Question: I have a simple DRF application that is used to manage databases/users.
I have my normal Django users.
Each User can 'own' as set of Schemas (databases)
Each User can 'own' a set of DatabaseUsers (different to the Django users)
There exists a many-many relationship between Schemas and DatabaseUsers (a Schema has many DatabaseUsers, and a DatabaseUser can access many schemas).
But Schemas and DatabaseUsers are owned by a single Django User.
This all works absolutely fine in the JSON view - I have appropriate filters so that a user may only access their own Schemas or DatabaseUsers.
However, when using the Web API, when a User goes to create a new schema, DRF helpfully lists all the DatabaseUsers in the system for them to select from, rather than just their own users:

In the above image, userA_dbUser1, 2, 3 are owned by userA and so shouldn't be visible by userB. I don't know how this information gets populated by DRF as it doesn't appear to go through the serializer.
How do I prevent the DRF web API from listing the DatabaseUsers that belong to a different user.
models:
'''
class DatabaseUser(models.Model):
owner = models.ForeignKey('auth.User')
name = models.CharField(max_length=128, primary_key=True)
def __str__(self):
return self.name
class Schema(models.Model):
owner = models.ForeignKey('auth.User')
title = models.CharField(max_length=100, primary_key=True)
breed = models.ForeignKey('schema.Breed')
users = models.ManyToManyField(DatabaseUser)
def __str__(self):
return "%s (%s)" % (self.title, self.breed)
'''
views:
'''
class SchemaMixin(object):
queryset = Schema.objects.all()
serializer_class = SchemaSerializer
def get_queryset(self):
# Only list the objects that are owned by the current user
return Schema.objects.filter(owner = self.request.user)
def pre_save(self, obj):
obj.owner = self.request.user
class SchemaList(SchemaMixin, ListCreateAPIView):
pass
class SchemaDetail(SchemaMixin, RetrieveUpdateDestroyAPIView):
pass
'''
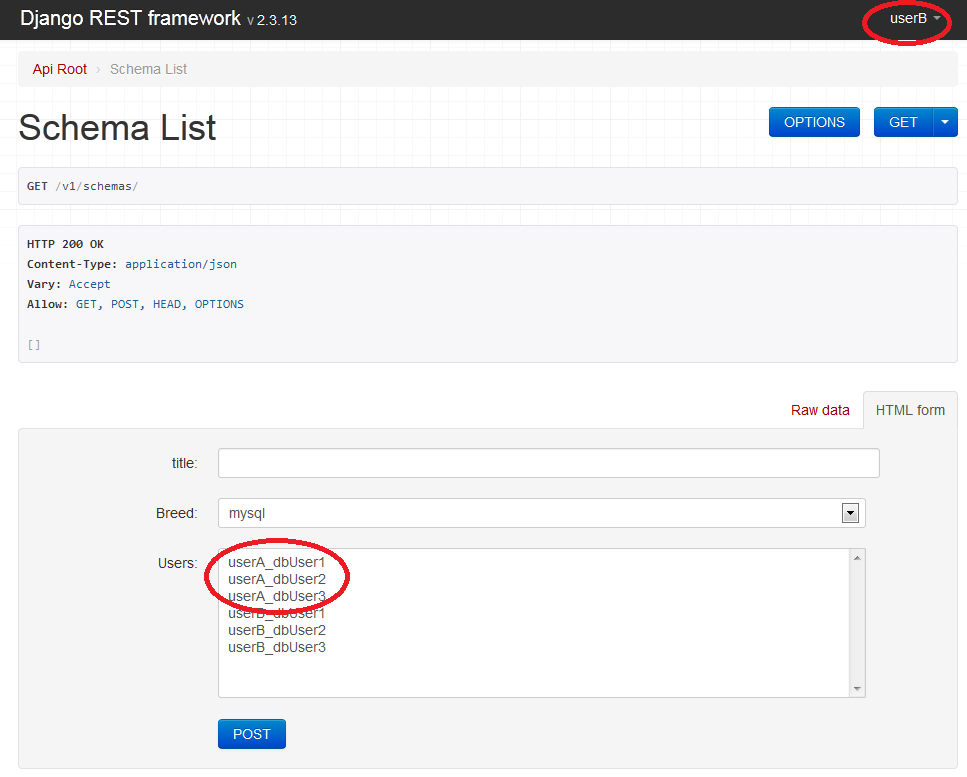
Answer: Dear people of the future. schillingt1's link above lead me to the solution. Here's the code that you need to add to the serializer:
'''
class SchemaSerializer(serializers.ModelSerializer):
...
def get_fields(self, *args, **kwargs):
# Override this method so that the list of DatabaseUsers presented in the browseable API
# is restricted to the DatabaseUsers owned by the current user.
fields = super(SchemaSerializer, self).get_fields(*args, **kwargs)
view = self.context['view']
owner = view.request.user
fields['users'].queryset = fields['users'].queryset.filter(owner=owner)
return fields
'''